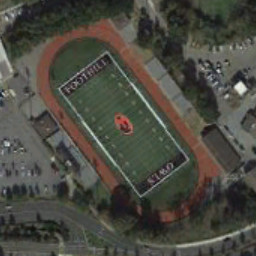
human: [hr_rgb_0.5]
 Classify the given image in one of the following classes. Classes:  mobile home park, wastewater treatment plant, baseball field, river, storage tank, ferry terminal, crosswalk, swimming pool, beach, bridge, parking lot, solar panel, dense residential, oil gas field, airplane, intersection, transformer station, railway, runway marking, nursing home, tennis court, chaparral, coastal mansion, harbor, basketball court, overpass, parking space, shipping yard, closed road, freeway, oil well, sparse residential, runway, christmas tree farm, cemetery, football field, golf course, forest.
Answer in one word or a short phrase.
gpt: football field